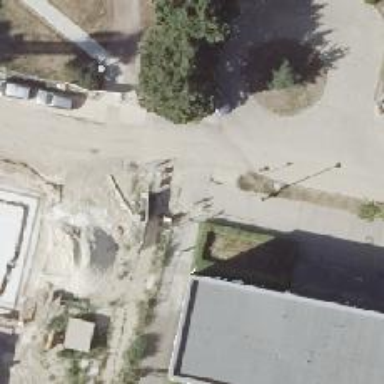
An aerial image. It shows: Footway with concrete surface.